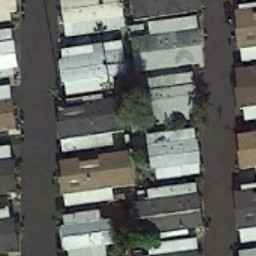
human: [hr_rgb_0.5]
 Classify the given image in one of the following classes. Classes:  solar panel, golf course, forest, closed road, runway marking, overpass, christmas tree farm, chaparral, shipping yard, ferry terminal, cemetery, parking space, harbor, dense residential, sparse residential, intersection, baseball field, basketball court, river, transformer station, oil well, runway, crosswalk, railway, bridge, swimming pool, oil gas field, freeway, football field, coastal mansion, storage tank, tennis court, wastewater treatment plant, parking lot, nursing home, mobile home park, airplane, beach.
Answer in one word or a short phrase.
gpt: mobile home park